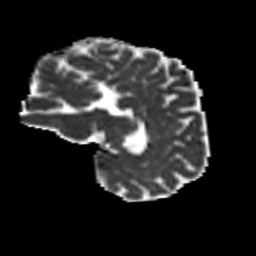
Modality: MD
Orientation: sagittal
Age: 35
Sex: male
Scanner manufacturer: siemens
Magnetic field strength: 3 T
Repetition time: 8.6 s
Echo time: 0.095 s